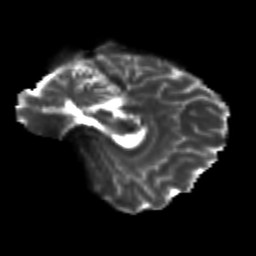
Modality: T2w
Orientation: sagittal
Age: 25
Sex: female
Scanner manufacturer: siemens
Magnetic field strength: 3 T
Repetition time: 3.5 s
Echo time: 0.113 s